Question: I have the <URL>.
I made some changes in the script,Now I want the caption will look like the following image :

Is it possible to change the size and style(bold) the caption
'Completed'(I change it from caption 'Done').
How to do the changes in the caption in inno setup.
Thanks!
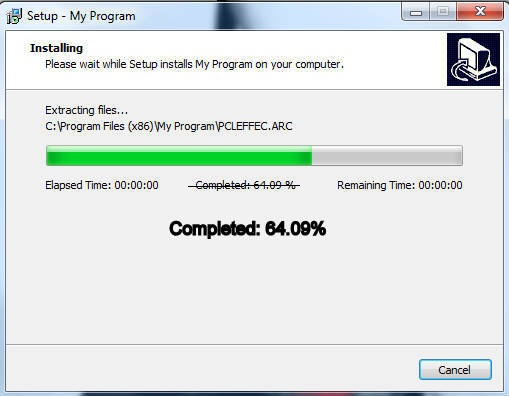
Answer: This is fully modified code :
'''
[Code]
function GetTickCount: DWORD;
external 'GetTickCount@kernel32.dll stdcall';
var
StartTick: DWORD;
PercentLabel: TNewStaticText;
ElapsedLabel: TNewStaticText;
RemainingLabel: TNewStaticText;
function TicksToStr(Value: DWORD): string;
var
I: DWORD;
Hours, Minutes, Seconds: Integer;
begin
I := Value div 1000;
Seconds := I mod 60;
I := I div 60;
Minutes := I mod 60;
I := I div 60;
Hours := I mod 24;
Result := Format('%.2d:%.2d:%.2d', [Hours, Minutes, Seconds]);
end;
procedure InitializeWizard;
begin
PercentLabel := TNewStaticText.Create(WizardForm);
PercentLabel.Parent := WizardForm.ProgressGauge.Parent;
PercentLabel.Left := 110;
PercentLabel.Top := WizardForm.ProgressGauge.Top +
WizardForm.ProgressGauge.Height + 50;
PercentLabel.Font.Style := [fsBold]
PercentLabel.Font.Size := 14
ElapsedLabel := TNewStaticText.Create(WizardForm);
ElapsedLabel.Parent := WizardForm.ProgressGauge.Parent;
ElapsedLabel.Left := 0;
ElapsedLabel.Top := WizardForm.ProgressGauge.Top +
WizardForm.ProgressGauge.Height + 12;
ElapsedLabel.Font.Style := [fsBold]
RemainingLabel := TNewStaticText.Create(WizardForm);
RemainingLabel.Parent := WizardForm.ProgressGauge.Parent;
RemainingLabel.Left := 270;
RemainingLabel.Top := ElapsedLabel.Top;
RemainingLabel.Font.Style := [fsBold]
end;
procedure CurPageChanged(CurPageID: Integer);
begin
if CurPageID = wpInstalling then
StartTick := GetTickCount;
end;
procedure CancelButtonClick(CurPageID: Integer; var Cancel, Confirm: Boolean);
begin
if CurPageID = wpInstalling then
begin
Cancel := False;
if ExitSetupMsgBox then
begin
Cancel := True;
Confirm := False;
PercentLabel.Visible := False;
ElapsedLabel.Visible := False;
RemainingLabel.Visible := False;
end;
end;
end;
'''